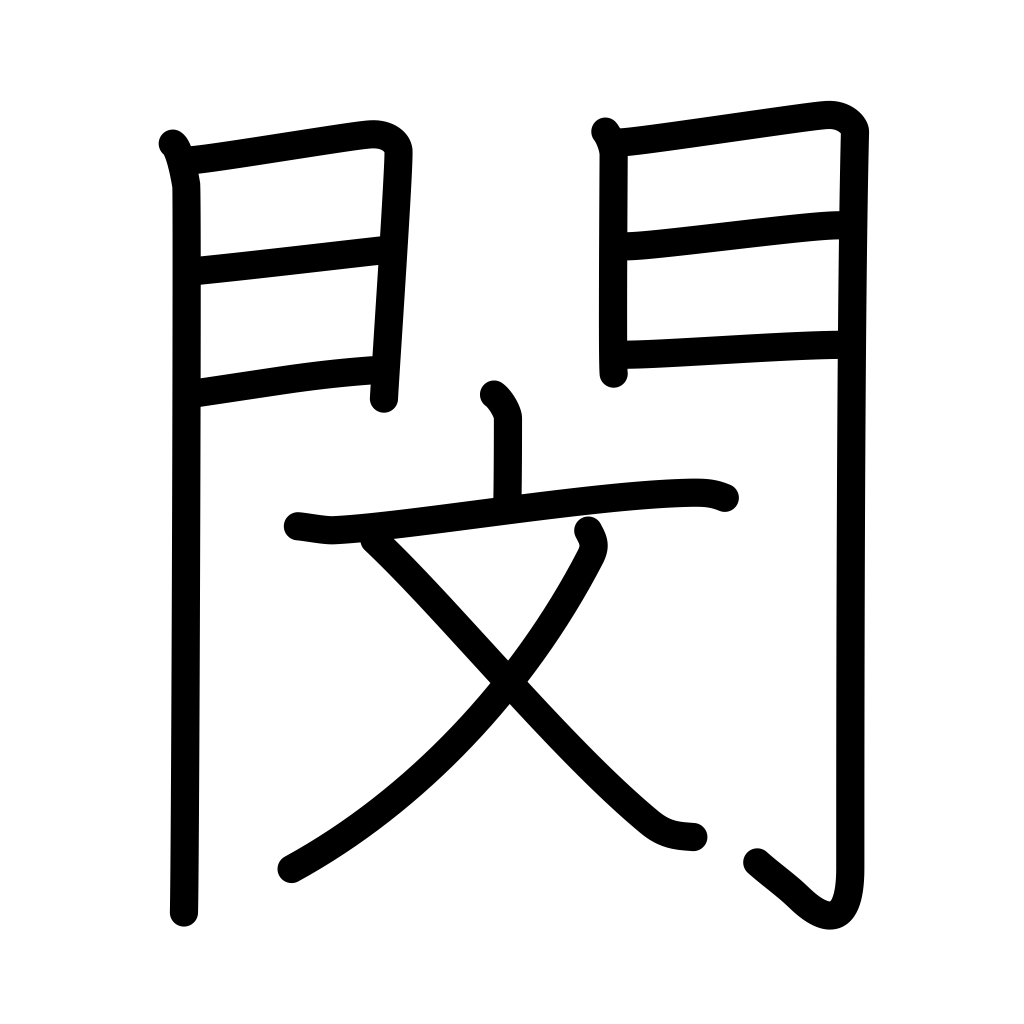
Meaning: grieve, be sad, pity